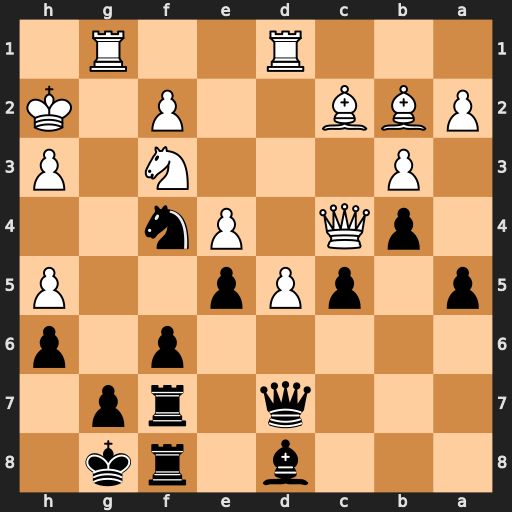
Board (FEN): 3b1rk1/3q1rp1/5p1p/p1pPp2P/1pQ1Pn2/1P3N1P/PBB2P1K/3R2R1
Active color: b
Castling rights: -
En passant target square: -
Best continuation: Qxh3#